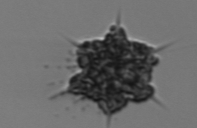
Label: Dictyocha